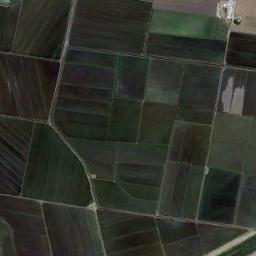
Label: rectangular_farmland